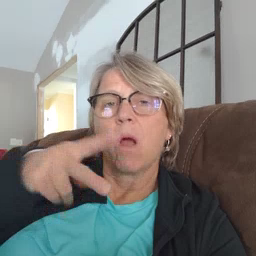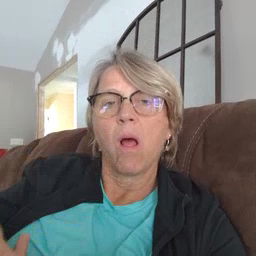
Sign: fall